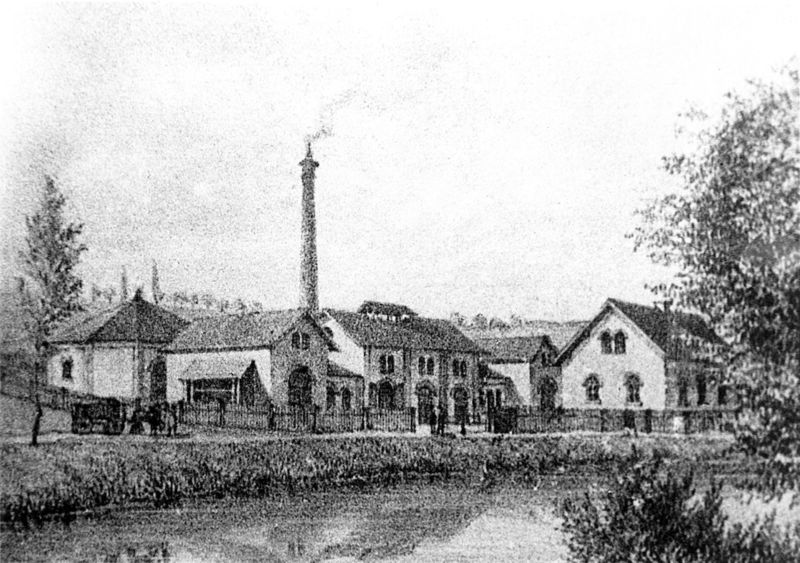
Titel: Ansicht des Gaswerkes mit Ofenhaus in Hof
Standort: Hof
Institution: Stadtarchiv
Schlagwörter: baum, dunkel, himmel, mann, wasser, weiß, wolken, bäume, fluss, landschaft, menschen, see, stadt, teich, ufer, fenster, grau, hell, hintergrund, männer, schwarz, straße, tür, zeichnung, dach, gebäude, gras, haus, tier, tiere, weg, wolke, zaun, mensch, spiegel, bach, horizont, häuser, hügel, natur, spiegelung, strauch, busch, büsche, gewässer, kanal, rauch, sträucher, wasserspiegelung, pflanzen, kamin, karren, pferd, pferde, schornstein, turm, weiher, ansicht, ort, vedute, fahne, dorf, dächer, gelände, grafik, graphik, hof, zäune, idylle, fabrik, kutsche, schlot, holzkarren, industrie, wagen, böschung, dampf, tor, reflexion, bögen, punkte, eingang, idyll, druck, druckgraphik, lithographie, schwarz-weiß, radierung, stich, drnuck, aquatinta, tümpel, industrialisierung, reflektion, gehöft, siedlung, esse, manufaktur, bau, gespann, bauten, fuhrwerk, pferdekutsche, pferdewagen, loft, antropologisch, betrieb, factory, produktion, spiegelun, grieselig, alte mühle, fabrikgemälde